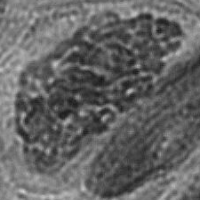
Label: prophase